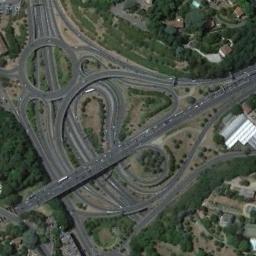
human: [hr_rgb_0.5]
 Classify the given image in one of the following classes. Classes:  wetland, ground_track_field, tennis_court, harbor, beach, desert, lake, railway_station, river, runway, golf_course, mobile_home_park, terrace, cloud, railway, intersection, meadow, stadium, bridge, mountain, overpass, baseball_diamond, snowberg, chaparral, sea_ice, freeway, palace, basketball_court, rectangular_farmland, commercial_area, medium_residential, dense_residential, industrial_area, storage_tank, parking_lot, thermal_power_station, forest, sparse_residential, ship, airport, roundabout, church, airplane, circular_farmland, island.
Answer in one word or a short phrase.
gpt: overpass